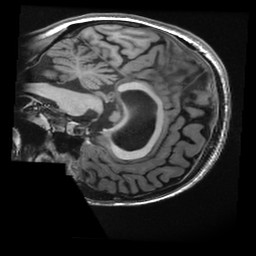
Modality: T1w
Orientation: sagittal
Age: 23
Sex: female
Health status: healthy
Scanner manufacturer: ge
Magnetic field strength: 3 T
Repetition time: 0.008284 s
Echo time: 0.003116 s